Question: I try to debug a Project in node JS with Visual Studio Code but i don't achieve.
I have built a simple project with the next commands:
> express myExpressApp cd myExpressApp npm install npm
start
My file launch.json:
<URL>
I select the Option "Launch app.js" in Window "Debug". The application run without problems. I put a breakpoint:
<URL>
I give in Chrome the address: <URL>
Visual Studio Code says: "Pause on breakpoint", but I don't see anything, I can press Continue and the application continues...

Edited: I use OS X 10.10 (I tested it and it works perfectly in Ubuntu.)
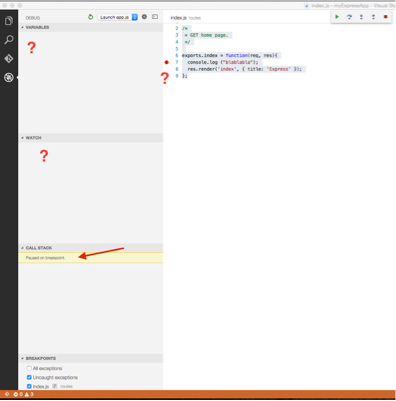
Answer: VSCode 0.8.0 has problems with node versions older than 0.12.0. Upgrade to at least 0.12.0 or wait for the upcoming VSCode 0.9.0.